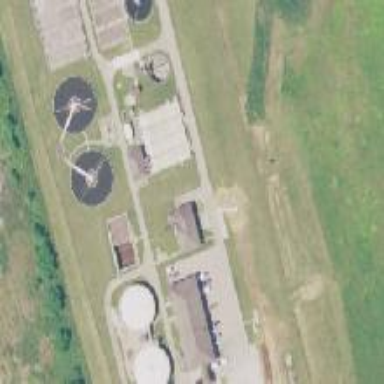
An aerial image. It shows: View of wastewater plant.